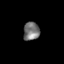
Tissue: skin
Cell type: Endothelial cells
Senescence score: 0.2826
Nuclear area (px): 289
Mean DAPI intensity: 117.893